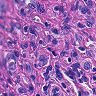
Metastatic tissue present: yes